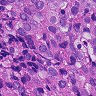
Metastatic tissue present: yes